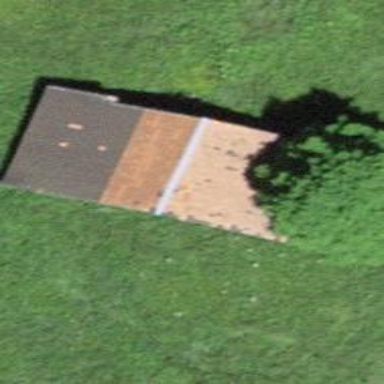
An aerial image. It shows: Barn.